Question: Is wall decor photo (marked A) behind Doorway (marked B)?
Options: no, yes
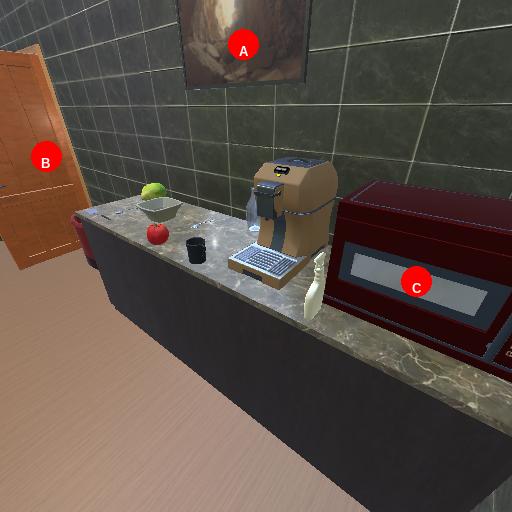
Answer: no